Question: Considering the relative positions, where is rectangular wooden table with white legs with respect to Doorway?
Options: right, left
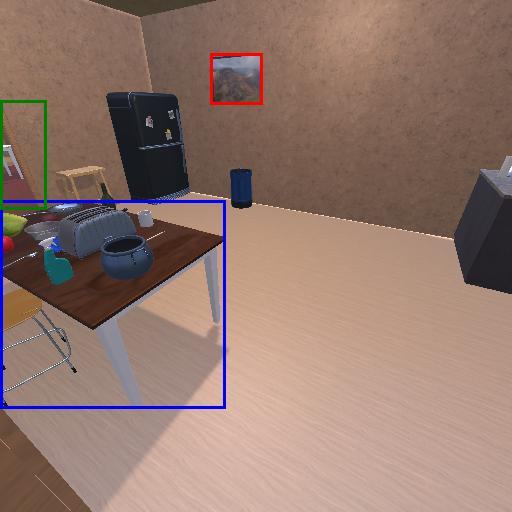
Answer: right